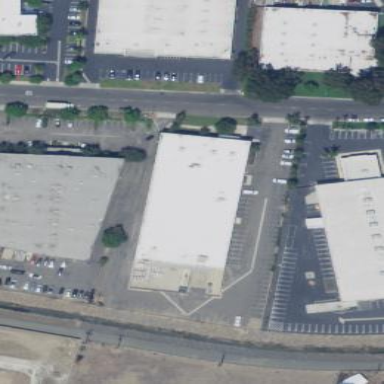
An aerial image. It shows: Commercial building.